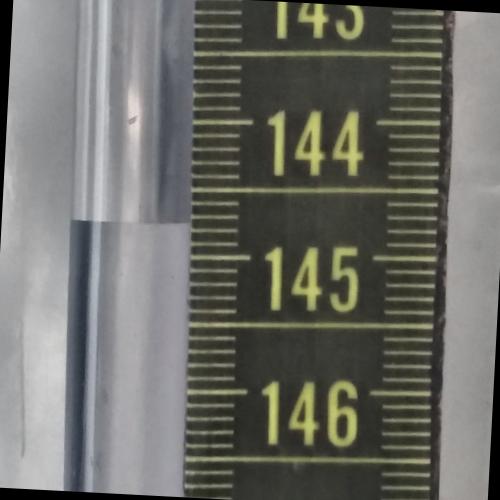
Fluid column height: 144.7 cm